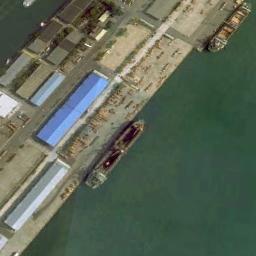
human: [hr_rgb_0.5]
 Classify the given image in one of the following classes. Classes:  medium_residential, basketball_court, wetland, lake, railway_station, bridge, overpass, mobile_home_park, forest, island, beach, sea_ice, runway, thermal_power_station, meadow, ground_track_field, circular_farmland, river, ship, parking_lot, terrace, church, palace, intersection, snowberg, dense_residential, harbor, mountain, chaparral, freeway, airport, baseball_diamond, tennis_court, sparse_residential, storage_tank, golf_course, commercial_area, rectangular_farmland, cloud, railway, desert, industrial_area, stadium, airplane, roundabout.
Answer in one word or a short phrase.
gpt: ship